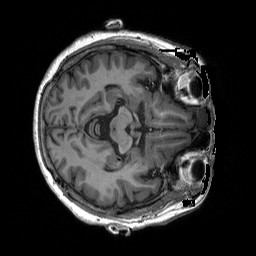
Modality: T1w
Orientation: axial
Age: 66
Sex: female
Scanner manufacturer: siemens
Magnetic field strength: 3 T
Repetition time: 2.5 s
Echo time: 0.00248 s